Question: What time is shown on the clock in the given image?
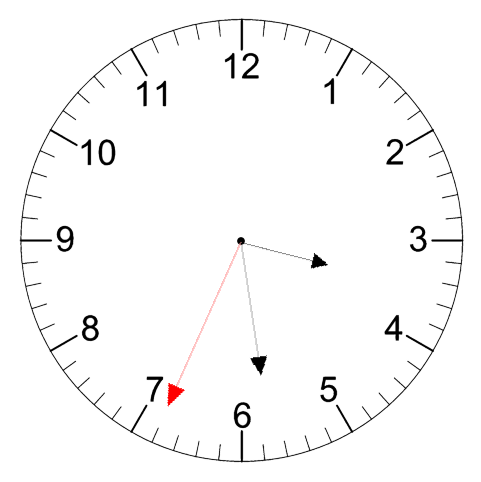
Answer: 03:28:34